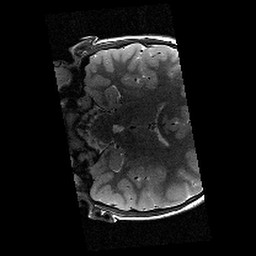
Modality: T2w
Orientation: coronal
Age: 8
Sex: male
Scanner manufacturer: siemens
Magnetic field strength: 3 T
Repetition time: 9.23 s
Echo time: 0.067 s